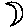
Label: moon